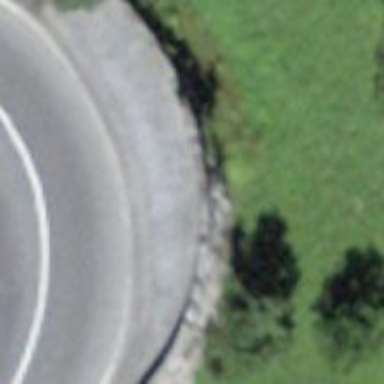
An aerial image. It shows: Retaining wall.